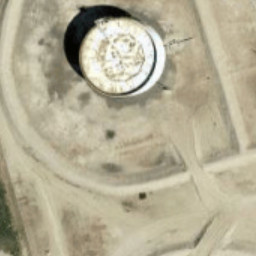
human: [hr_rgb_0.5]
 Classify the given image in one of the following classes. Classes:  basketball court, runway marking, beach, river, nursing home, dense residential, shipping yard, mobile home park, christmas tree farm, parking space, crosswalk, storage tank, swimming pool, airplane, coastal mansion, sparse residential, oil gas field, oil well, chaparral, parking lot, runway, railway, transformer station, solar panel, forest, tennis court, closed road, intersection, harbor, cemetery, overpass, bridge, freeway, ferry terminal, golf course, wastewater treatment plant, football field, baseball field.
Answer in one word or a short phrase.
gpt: storage tank